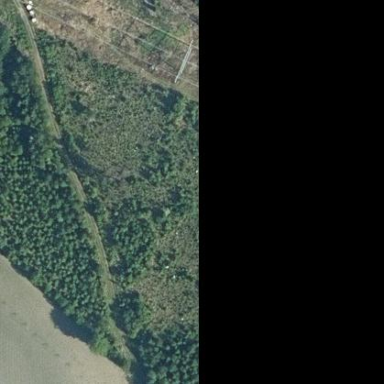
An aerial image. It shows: Scrub area designated for logging.